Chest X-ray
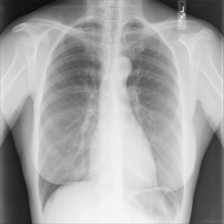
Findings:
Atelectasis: negative
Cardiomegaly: negative
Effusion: negative
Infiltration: negative
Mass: negative
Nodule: negative
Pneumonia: negative
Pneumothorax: negative
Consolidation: negative
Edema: negative
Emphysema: negative
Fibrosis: negative
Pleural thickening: negative
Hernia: negative